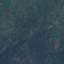
Label: Forest